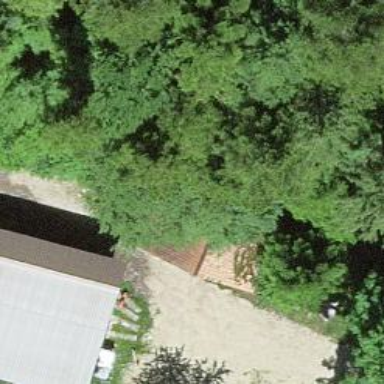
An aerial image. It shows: Barn.